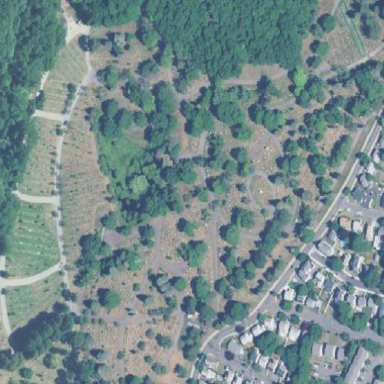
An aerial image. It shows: Cemetery with historic significance.